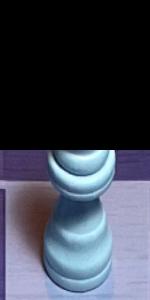
Label: Queen_White